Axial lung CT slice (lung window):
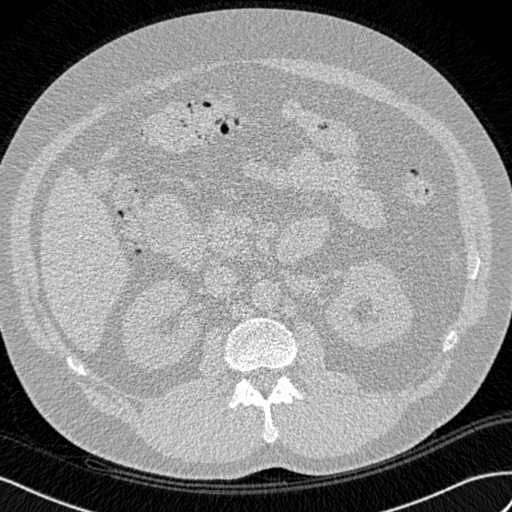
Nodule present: no